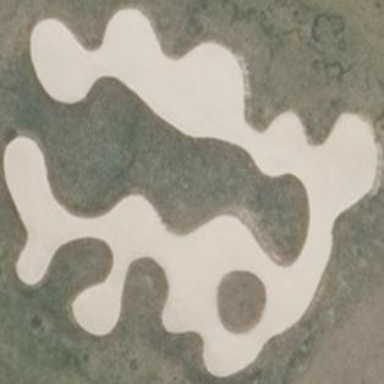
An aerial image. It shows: Sandy area is golf bunker.